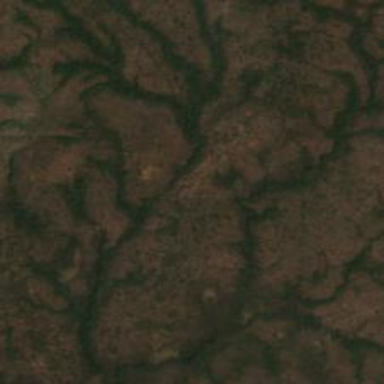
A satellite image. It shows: Forest area.